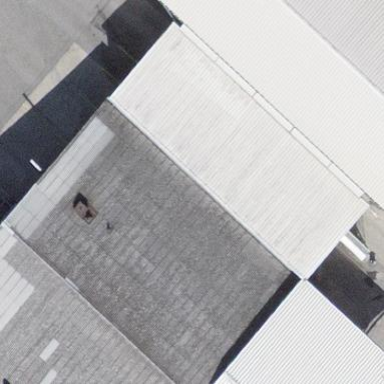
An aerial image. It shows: Manufacturing building.